Question: I have downloaded the Binary model files from <URL> but i am not getting how do i have to set the path. I am using Eclipse, i tried adding these binary file into the path of my project.Second point is,I am not working on Maven Project.
'''
import opennlp.tools.sentdetect.SentenceDetectorME;
import opennlp.tools.sentdetect.SentenceModel;
import opennlp.tools.util.InvalidFormatException;
import java.io.FileInputStream;
import java.io.IOException;
import java.io.InputStream;
public class OpenNlpTest {
public static void SentenceDetect() throws InvalidFormatException,
IOException {
String paragraph = "Hi. How are you? This is Mike.";
// always start with a model, a model is learned from training data
InputStream is = new FileInputStream("en-sent.bin");
SentenceModel model = new SentenceModel(is);
SentenceDetectorME sdetector = new SentenceDetectorME(model);
String sentences[] = sdetector.sentDetect(paragraph);
System.out.println(sentences[0]);
System.out.println(sentences[1]);
is.close();
}
public static void main(String []z){
try {
SentenceDetect();
} catch (InvalidFormatException e) {
// TODO Auto-generated catch block
e.printStackTrace();
} catch (IOException e) {
// TODO Auto-generated catch block
e.printStackTrace();
}
}
}
'''
this is the code i am trying to run but it gives the following error
'''
java.io.FileNotFoundException: en-sent.bin (The system cannot find the file specified)
at java.io.FileInputStream.open(Native Method)
at java.io.FileInputStream.<init>(Unknown Source)
at java.io.FileInputStream.<init>(Unknown Source)
at OpenNlpTest.SentenceDetect(OpenNlpTest.java:17)
at OpenNlpTest.main(OpenNlpTest.java:31)
'''
This is the hierarchy of my project which i have just started

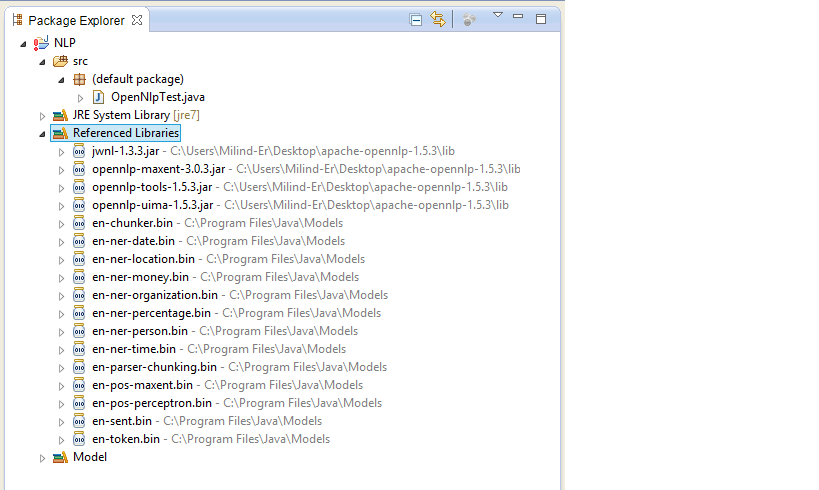
Answer: I got the solution.
<URL>
Basically what I did is I gave the absolute path of the file rather than relative path.